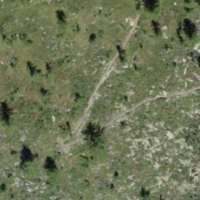
EUNIS habitat code: 23
Species observed at this site:
Campanula barbata